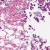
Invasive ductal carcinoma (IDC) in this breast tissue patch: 0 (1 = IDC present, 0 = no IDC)